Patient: sex F, age 76
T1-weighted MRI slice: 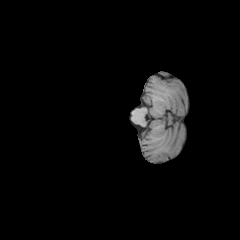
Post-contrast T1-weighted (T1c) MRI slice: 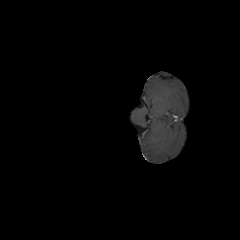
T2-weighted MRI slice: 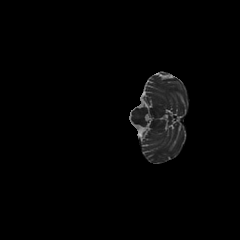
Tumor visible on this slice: no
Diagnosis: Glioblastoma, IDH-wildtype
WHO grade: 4